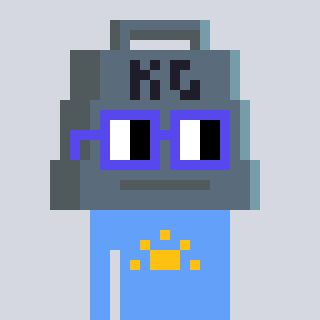
a pixel art character with square blue glasses, a weight-shaped head and a blue-colored body on a cool background